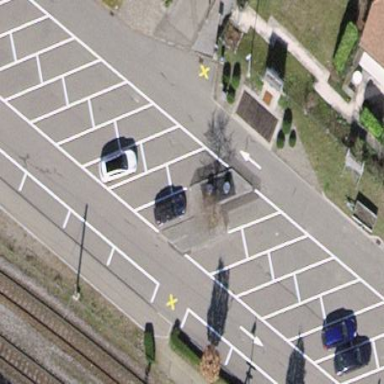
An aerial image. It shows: Parking available on the street side.